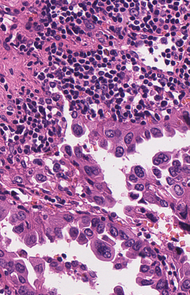
Tumor epithelial tissue: yes
Tumor-associated stroma tissue: yes
Normal tissue: no